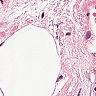
Metastatic tissue present: no